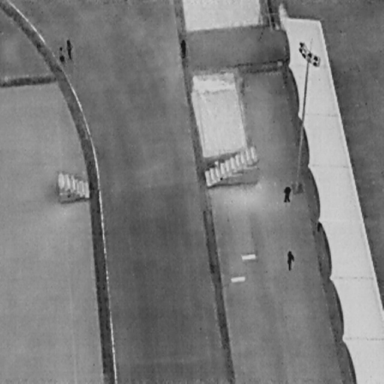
There are five People in the infrared image.